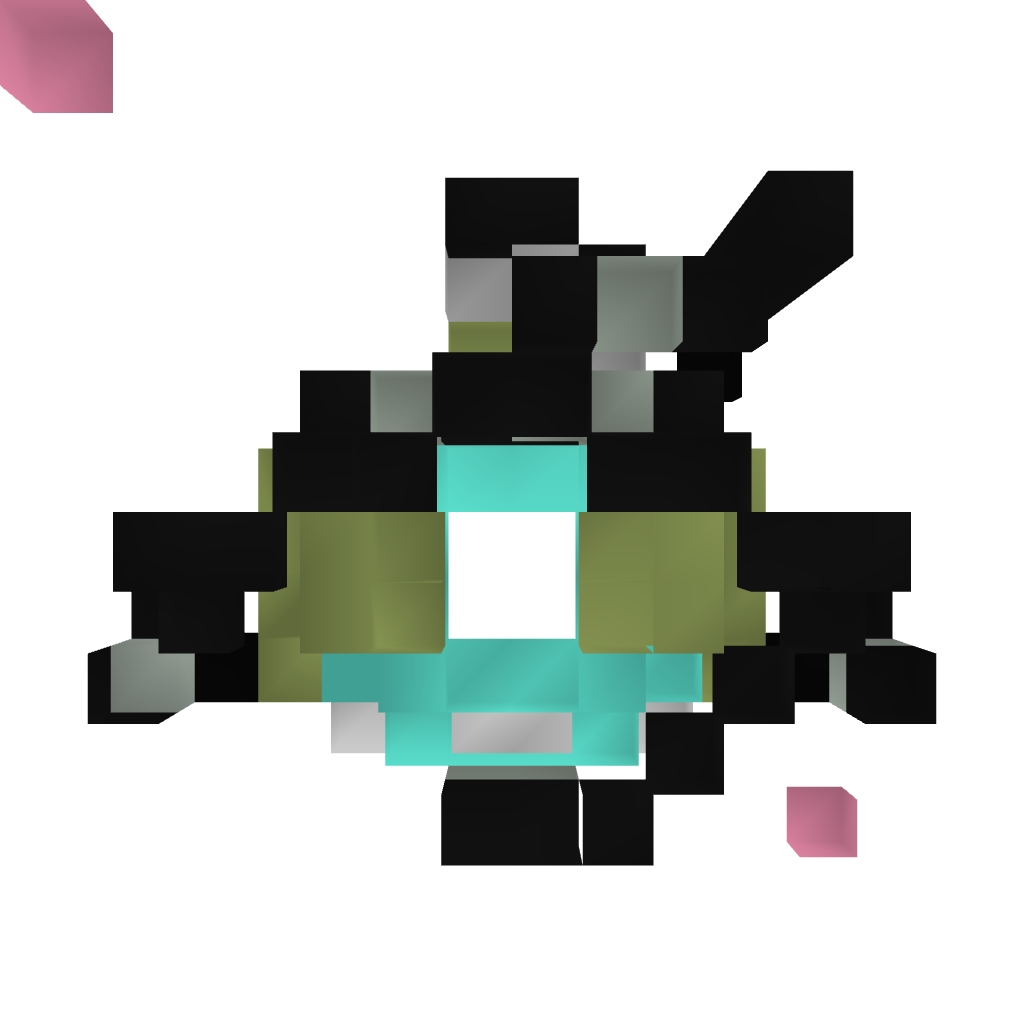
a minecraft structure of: Door 4x4 + 2x2